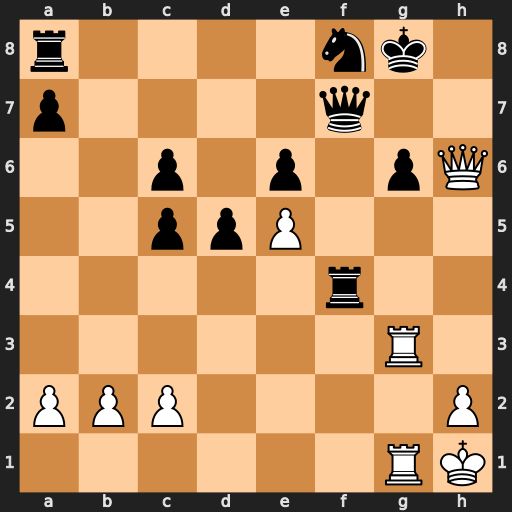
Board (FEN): r4nk1/p4q2/2p1p1pQ/2ppP3/5r2/6R1/PPP4P/6RK
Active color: w
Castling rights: -
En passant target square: -
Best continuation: Rxg6+ Nxg6 Rxg6+ Qxg6 Qxg6+